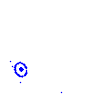
Particle: pion